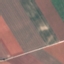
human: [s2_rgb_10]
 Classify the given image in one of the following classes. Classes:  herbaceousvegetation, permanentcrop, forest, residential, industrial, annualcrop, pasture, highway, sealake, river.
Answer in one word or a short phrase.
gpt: AnnualCrop